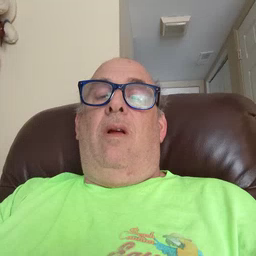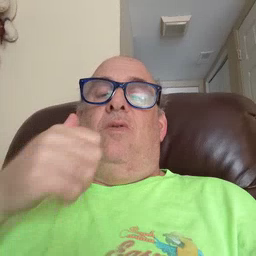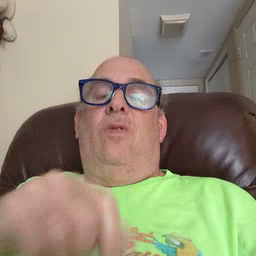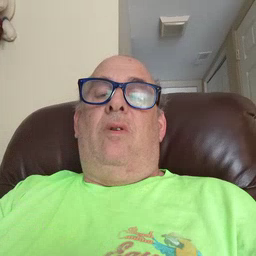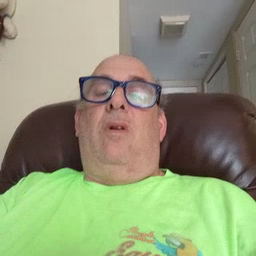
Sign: girl